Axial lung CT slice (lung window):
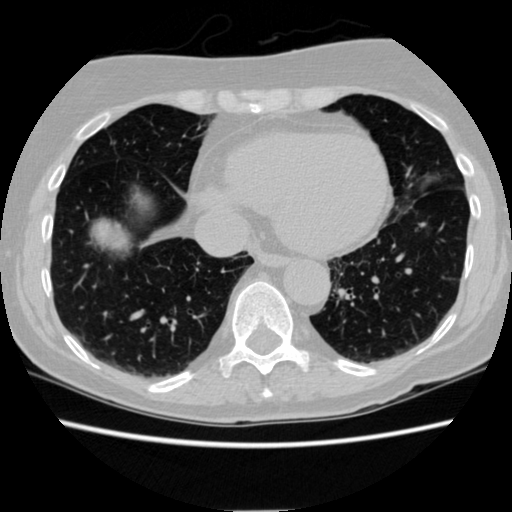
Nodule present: no